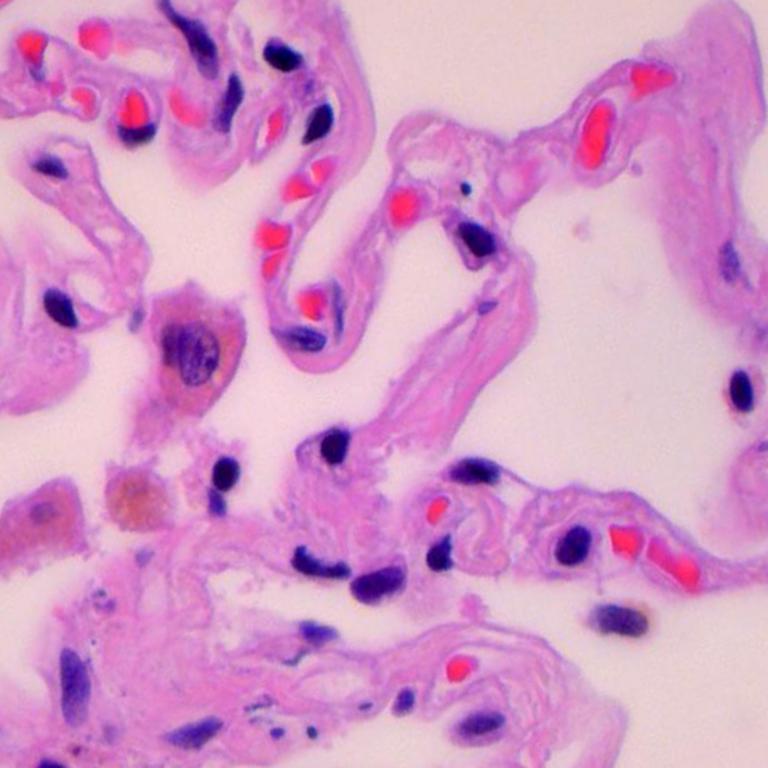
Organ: lung
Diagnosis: benign